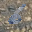
Label: 6